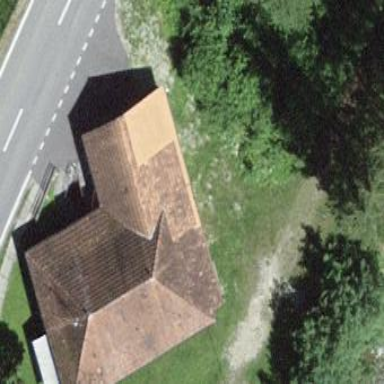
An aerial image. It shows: Shooting sport building.